Aerial crown-view tile of a tropical tree (Barro Colorado Island, Panama), acquired 20250317:
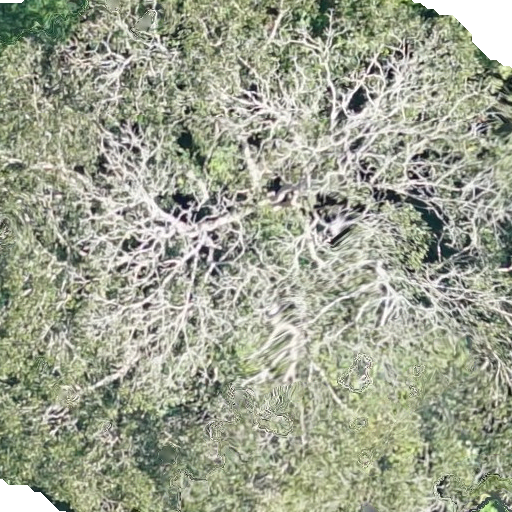
Species: Dipteryx oleifera
GBIF accepted scientific name: Dipteryx oleifera
Crown area: 557.721 m²